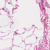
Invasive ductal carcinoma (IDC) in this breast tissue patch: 0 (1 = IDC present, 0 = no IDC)